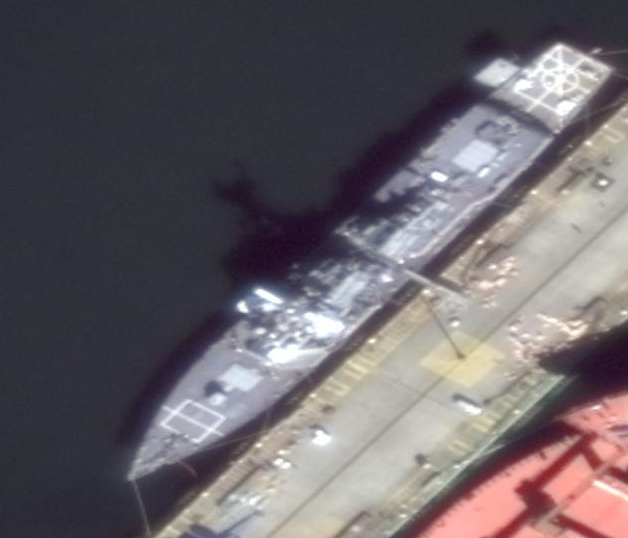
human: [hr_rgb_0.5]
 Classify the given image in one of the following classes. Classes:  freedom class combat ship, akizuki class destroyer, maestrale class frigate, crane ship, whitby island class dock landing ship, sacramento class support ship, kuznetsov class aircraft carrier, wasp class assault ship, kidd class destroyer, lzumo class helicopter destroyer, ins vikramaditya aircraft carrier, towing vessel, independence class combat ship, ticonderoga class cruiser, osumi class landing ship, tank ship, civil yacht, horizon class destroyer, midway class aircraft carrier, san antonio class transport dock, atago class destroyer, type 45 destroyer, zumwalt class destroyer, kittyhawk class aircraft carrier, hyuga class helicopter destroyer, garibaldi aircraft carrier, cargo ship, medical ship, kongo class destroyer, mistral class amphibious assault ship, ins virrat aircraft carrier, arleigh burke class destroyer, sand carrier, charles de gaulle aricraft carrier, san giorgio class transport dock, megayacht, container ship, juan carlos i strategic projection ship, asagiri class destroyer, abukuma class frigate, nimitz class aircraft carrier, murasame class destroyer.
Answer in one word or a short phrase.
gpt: Arleigh Burke class destroyer